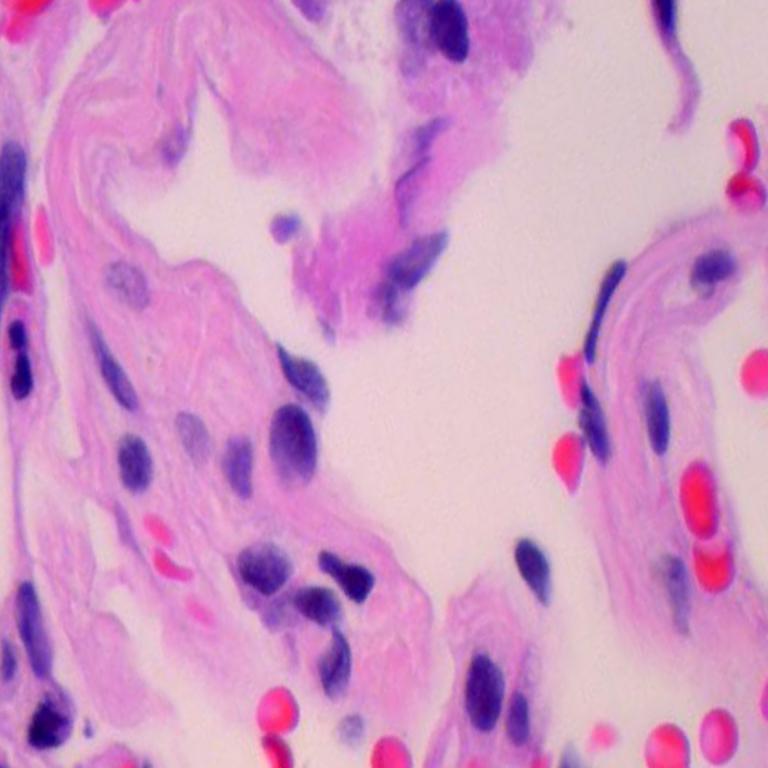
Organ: lung
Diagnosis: benign